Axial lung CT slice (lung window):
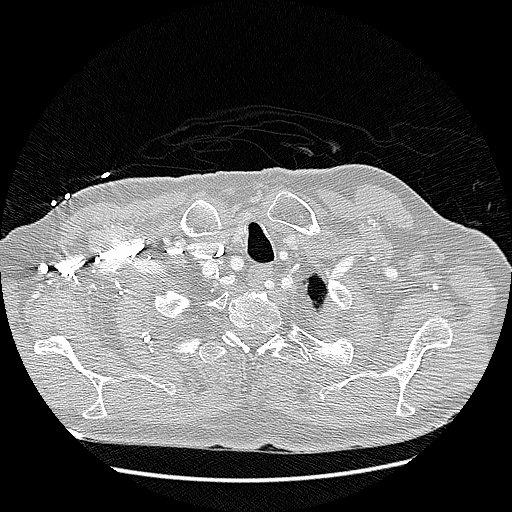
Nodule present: no